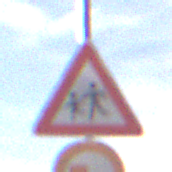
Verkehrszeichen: KinderRechts
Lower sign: UeberholverbotKraftfahrzeuge
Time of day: MorningAfternoon
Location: Outdoor (Nature)
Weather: PartlyCloudy
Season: NotSpecified
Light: Natural